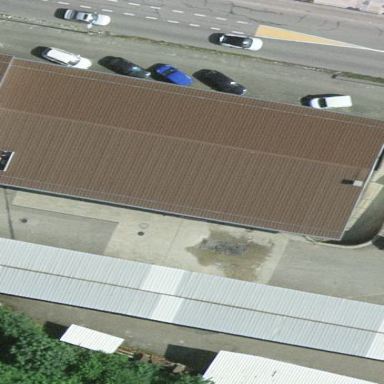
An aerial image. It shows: View of roof of building.